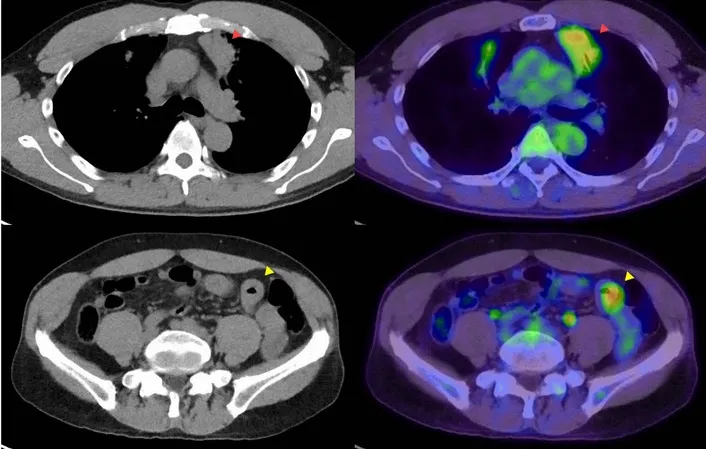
18F-fluorodeoxyglucose-positron emission tomography-computed tomography (18FDG-PET-CT) and non-contrast CT. Upper row: lung lesion (red arrowheads), lower row: small intestinal lesion with wall thickening in the left lower abdominopelvic cavity (yellow arrowheads).
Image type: radiology (pet)